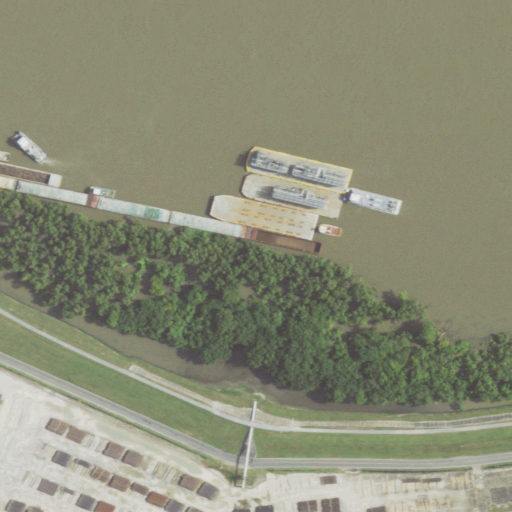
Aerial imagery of levee in Louisiana named Greenville Bend Revetment containing open water, low intensity development, high intensity development, open development, medium intensity development, and woody wetlands